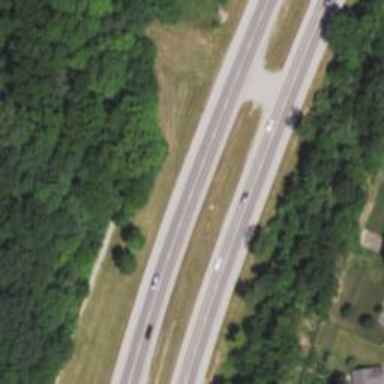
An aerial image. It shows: Asphalt road designated as trunk highway.